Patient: sex M, age 44
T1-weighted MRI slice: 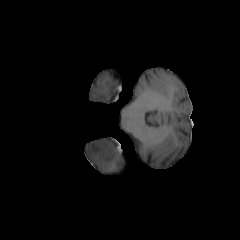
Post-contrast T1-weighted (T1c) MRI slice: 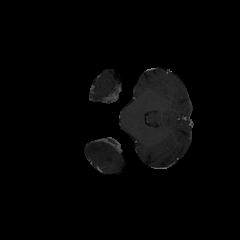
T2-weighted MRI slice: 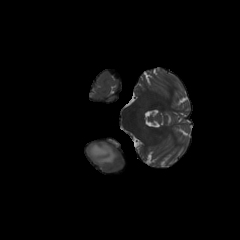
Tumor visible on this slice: yes
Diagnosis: Astrocytoma, IDH-mutant
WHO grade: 3